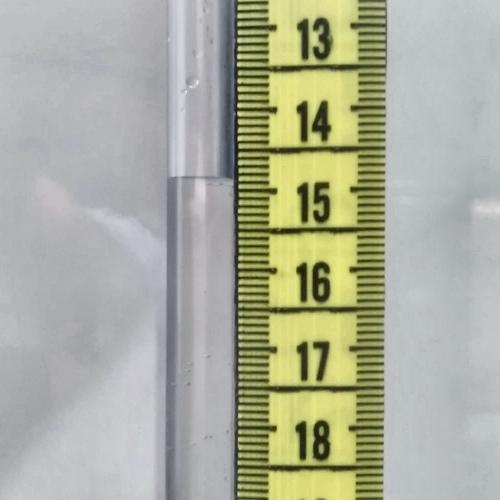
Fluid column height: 14.8 cm